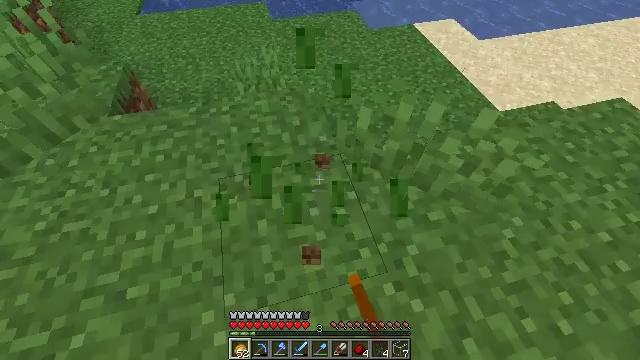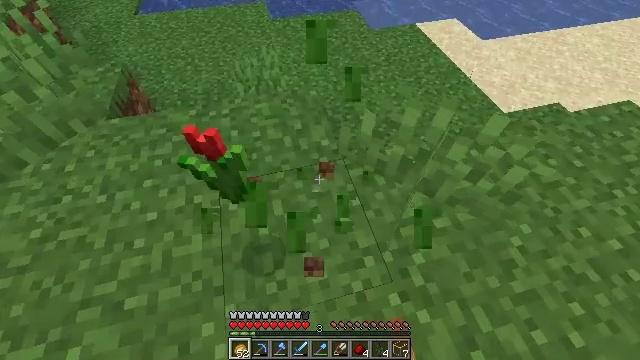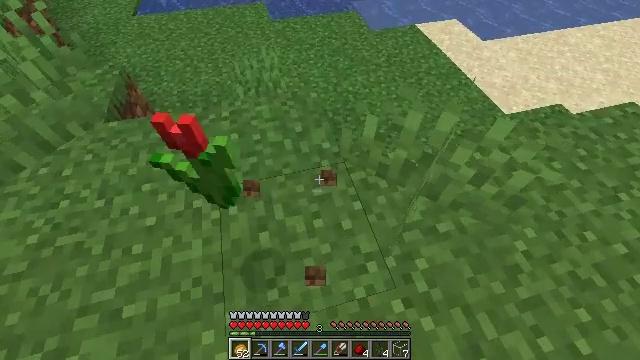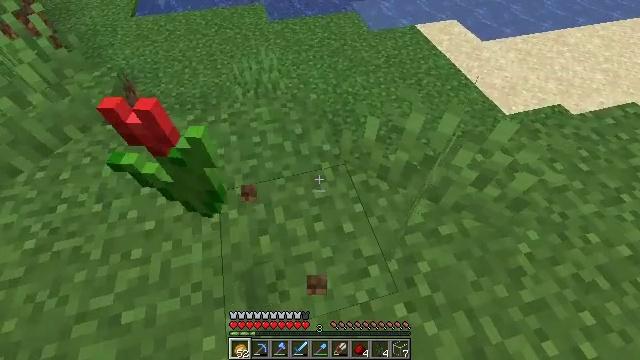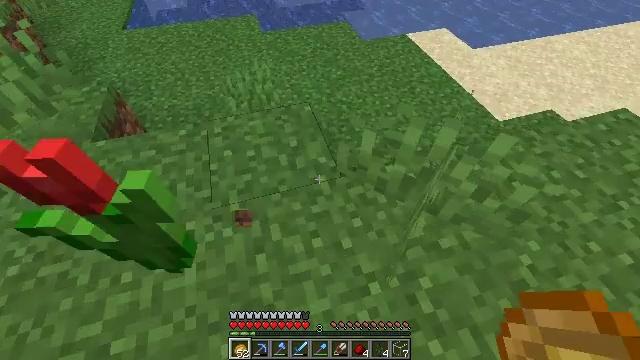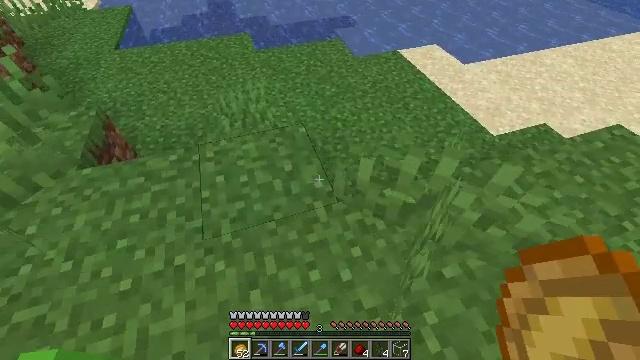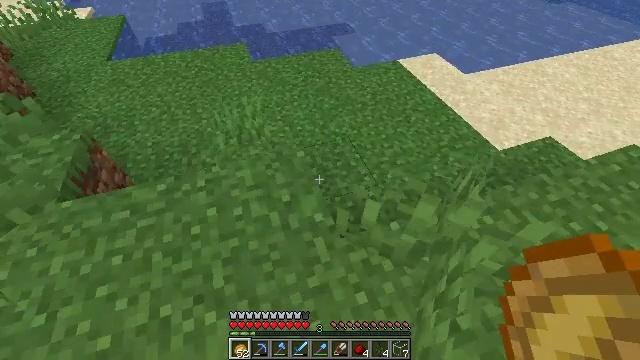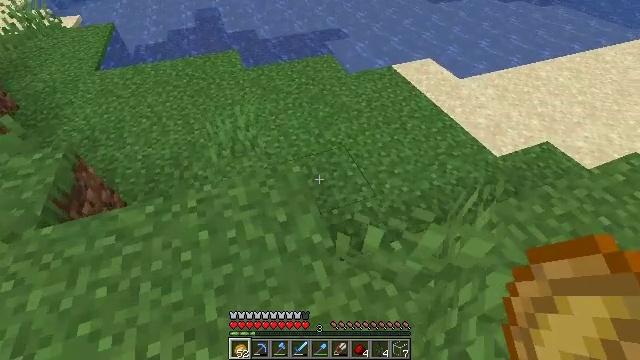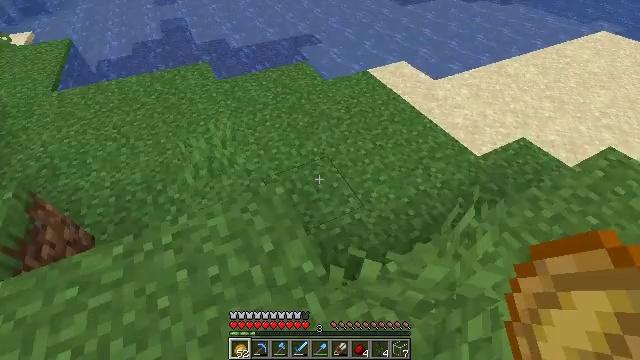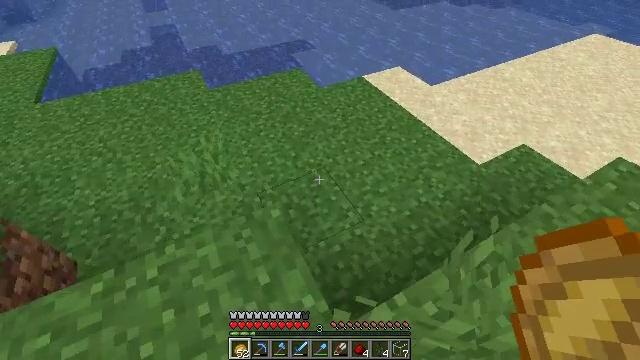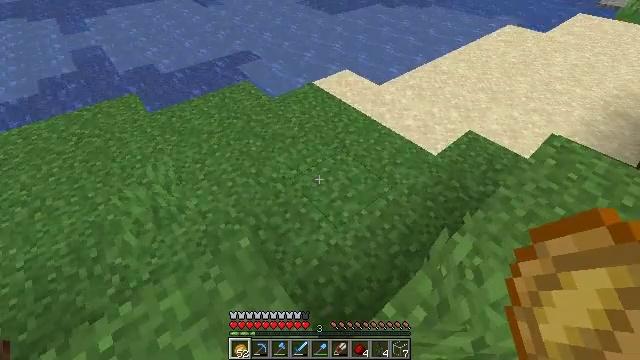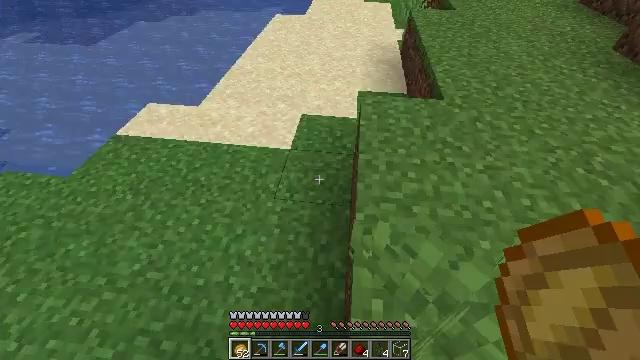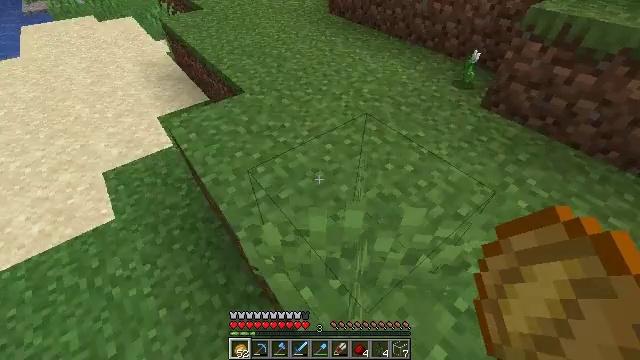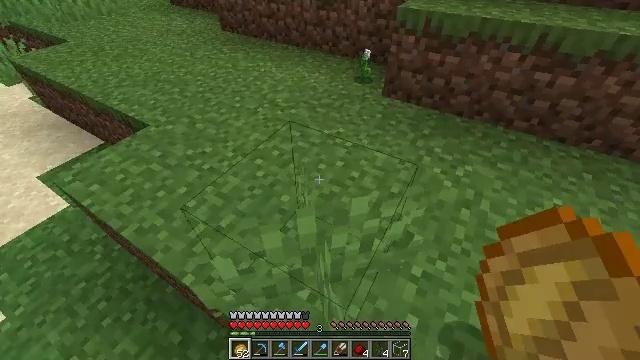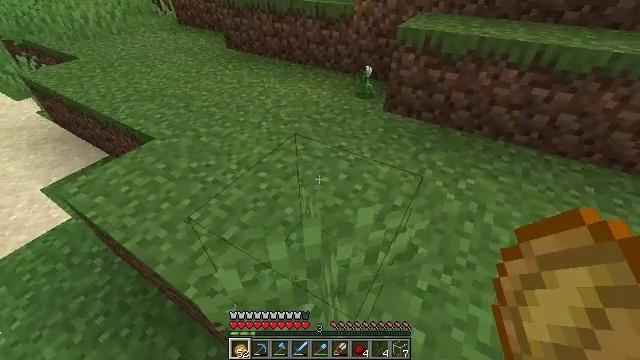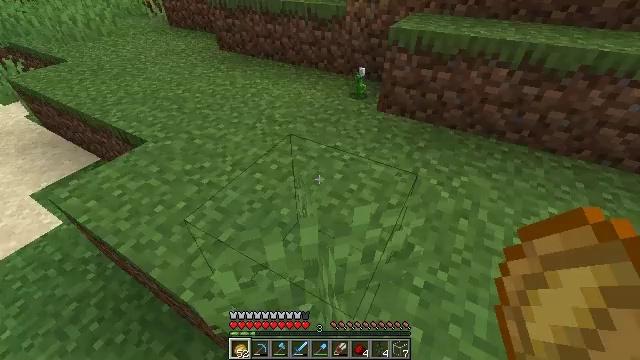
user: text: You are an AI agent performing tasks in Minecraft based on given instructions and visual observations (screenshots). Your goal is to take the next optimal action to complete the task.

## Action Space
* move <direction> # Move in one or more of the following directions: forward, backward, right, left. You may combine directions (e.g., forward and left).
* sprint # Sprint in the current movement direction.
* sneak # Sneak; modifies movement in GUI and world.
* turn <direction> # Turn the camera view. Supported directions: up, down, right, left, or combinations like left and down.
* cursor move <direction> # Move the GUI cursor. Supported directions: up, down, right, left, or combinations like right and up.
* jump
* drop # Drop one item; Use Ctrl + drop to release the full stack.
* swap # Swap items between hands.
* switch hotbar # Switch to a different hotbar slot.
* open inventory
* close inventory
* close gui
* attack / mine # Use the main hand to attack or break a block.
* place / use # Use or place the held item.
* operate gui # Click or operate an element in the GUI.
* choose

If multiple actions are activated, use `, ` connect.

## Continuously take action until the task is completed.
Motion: motion action
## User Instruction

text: Pick up an orange tulip.
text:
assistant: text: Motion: no_op
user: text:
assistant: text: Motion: no_op
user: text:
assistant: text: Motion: no_op
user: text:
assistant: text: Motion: move forward, turn right and up
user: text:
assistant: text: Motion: move forward, turn right and up
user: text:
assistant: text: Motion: move forward
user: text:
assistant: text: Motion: move forward, turn right
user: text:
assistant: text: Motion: move forward, turn right
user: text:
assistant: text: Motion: move forward, turn right
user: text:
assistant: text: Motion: move forward, turn right and up
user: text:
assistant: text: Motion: turn right
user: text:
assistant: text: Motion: turn right
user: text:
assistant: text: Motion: turn right and up
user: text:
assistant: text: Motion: turn up
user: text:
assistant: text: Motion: turn right
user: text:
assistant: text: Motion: no_op
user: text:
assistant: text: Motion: move forward
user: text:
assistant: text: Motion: move forward
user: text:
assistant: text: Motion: move forward
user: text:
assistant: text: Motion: move forward
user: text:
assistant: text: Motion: move forward, turn left and up
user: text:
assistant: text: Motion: move forward, sprint, turn up
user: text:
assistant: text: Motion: move forward, sprint, turn right and up
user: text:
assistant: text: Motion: move forward, sprint, turn right
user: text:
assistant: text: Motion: move forward, sprint
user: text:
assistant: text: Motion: move forward
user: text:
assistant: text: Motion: move forward
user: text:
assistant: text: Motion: move forward
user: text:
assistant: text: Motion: move forward
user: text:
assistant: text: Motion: move forward, turn right